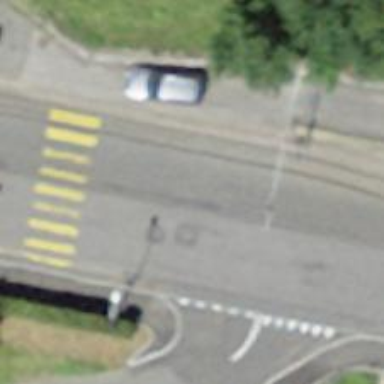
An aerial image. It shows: Level crossing along the railway.